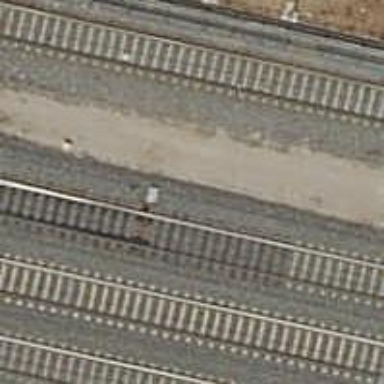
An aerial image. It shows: Railway track with contact line for electrification.